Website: apple
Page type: billing-address
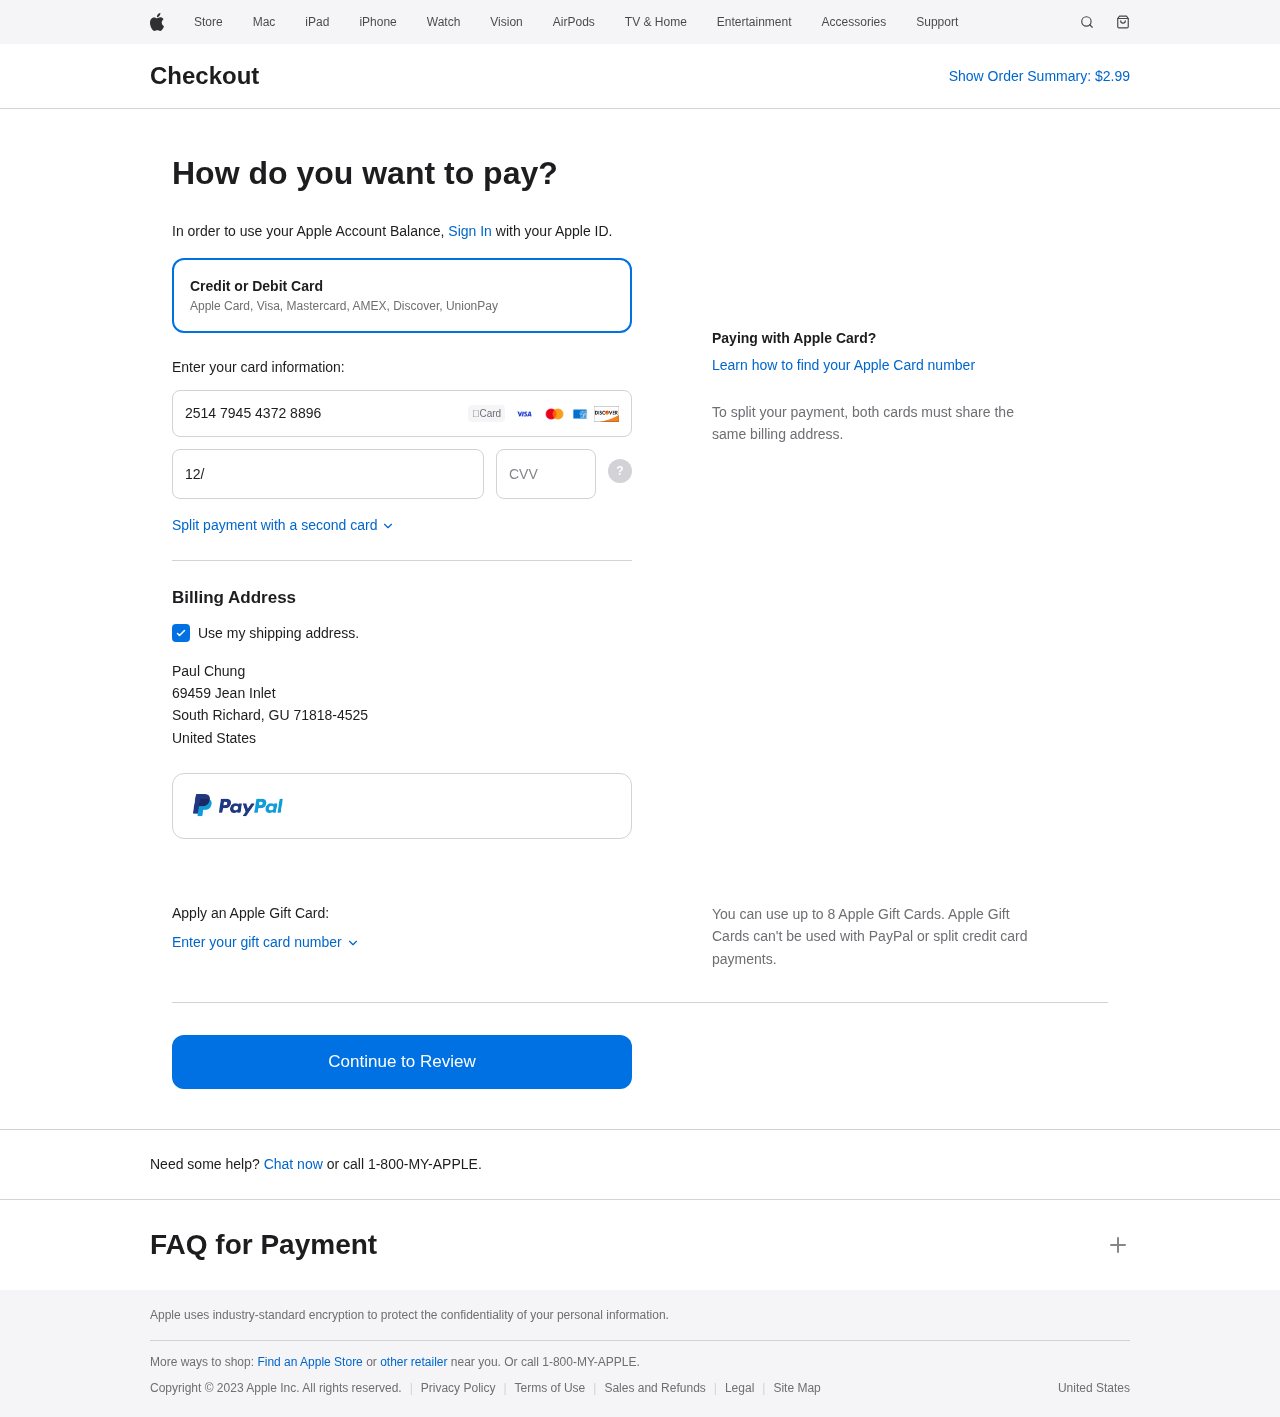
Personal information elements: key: PII_CARD_CVV
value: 042
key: PII_CARD_EXPIRY
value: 12/27
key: PII_CARD_NUMBER
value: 2514 7945 4372 8896
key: PII_CITY
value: South Richard
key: PII_COUNTRY
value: United States
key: PII_FULLNAME
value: Paul Chung
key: PII_POSTCODE_FULL
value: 71818-4525
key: PII_STATE_ABBR
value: GU
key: PII_STREET
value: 69459 Jean Inlet
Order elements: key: ORDER_TOTAL
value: $2.99